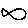
Label: fish